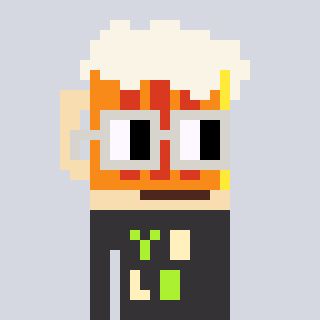
a pixel art character with square light gray glasses, a beer-shaped head and a grayscale-colored body on a cool background